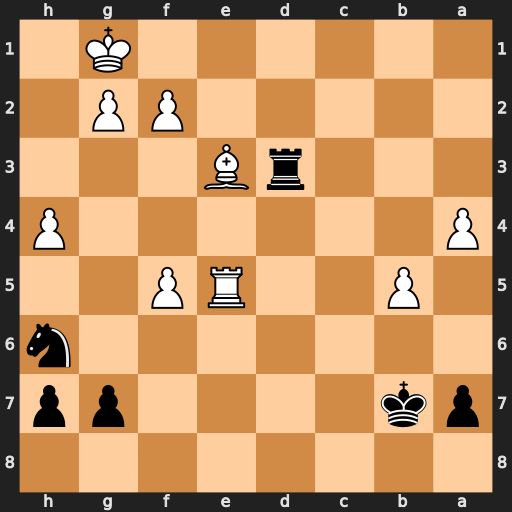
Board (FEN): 8/pk4pp/7n/1P2RP2/P6P/3rB3/5PP1/6K1
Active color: b
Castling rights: -
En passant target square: -
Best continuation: Rd1+ Kh2 Ng4+ Kg3 Nxe5